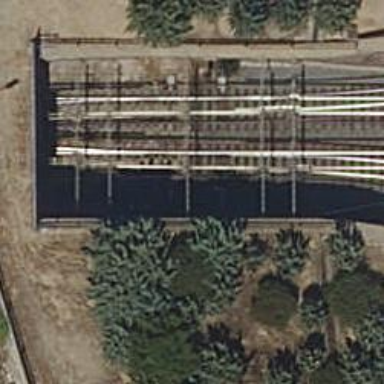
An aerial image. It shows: Railway switch.